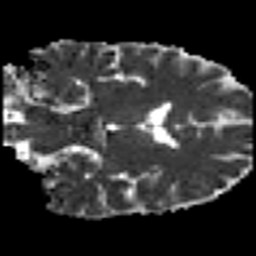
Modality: MD
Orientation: coronal
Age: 47
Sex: male
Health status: healthy
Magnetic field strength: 3 T
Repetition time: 8.4 s
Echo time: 0.0926 s